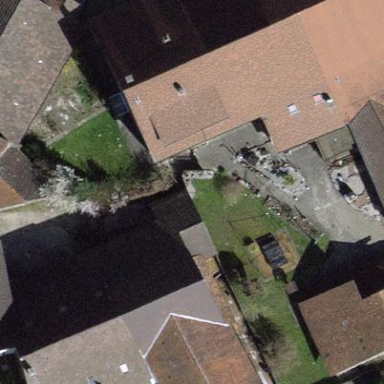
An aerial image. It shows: Building with tiled roof.